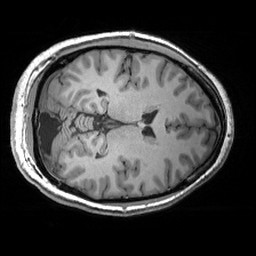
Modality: T1w
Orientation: axial
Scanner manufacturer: siemens
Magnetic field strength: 3 T
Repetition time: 2.53 s
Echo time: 0.00299 s